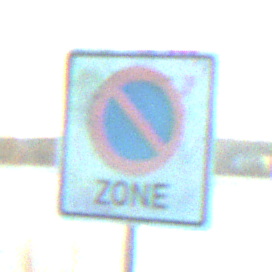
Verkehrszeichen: BeginnEingeschraenktesHalteverbotZone
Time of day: SunriseSunset
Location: Outdoor (RoadRail)
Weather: PartlyCloudy
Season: NotSpecified
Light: Natural